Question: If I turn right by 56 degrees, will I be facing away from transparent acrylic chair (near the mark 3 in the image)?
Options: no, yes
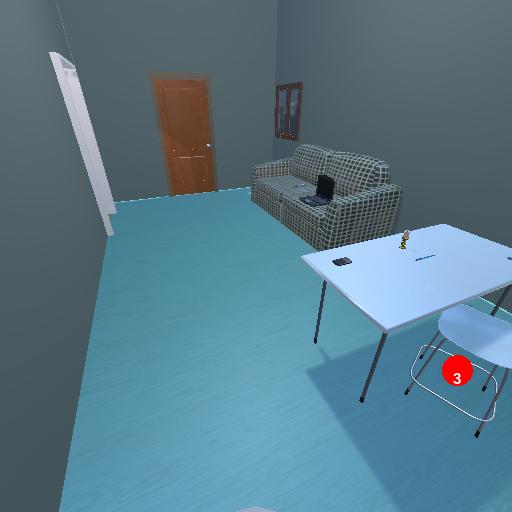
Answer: no